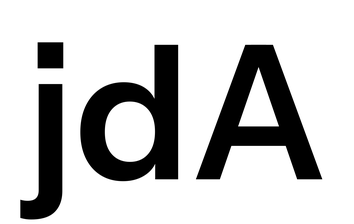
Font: InstrumentSans_SemiBold